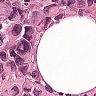
Metastatic tissue present: yes